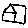
Label: house